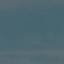
Land use / land cover: SeaLake